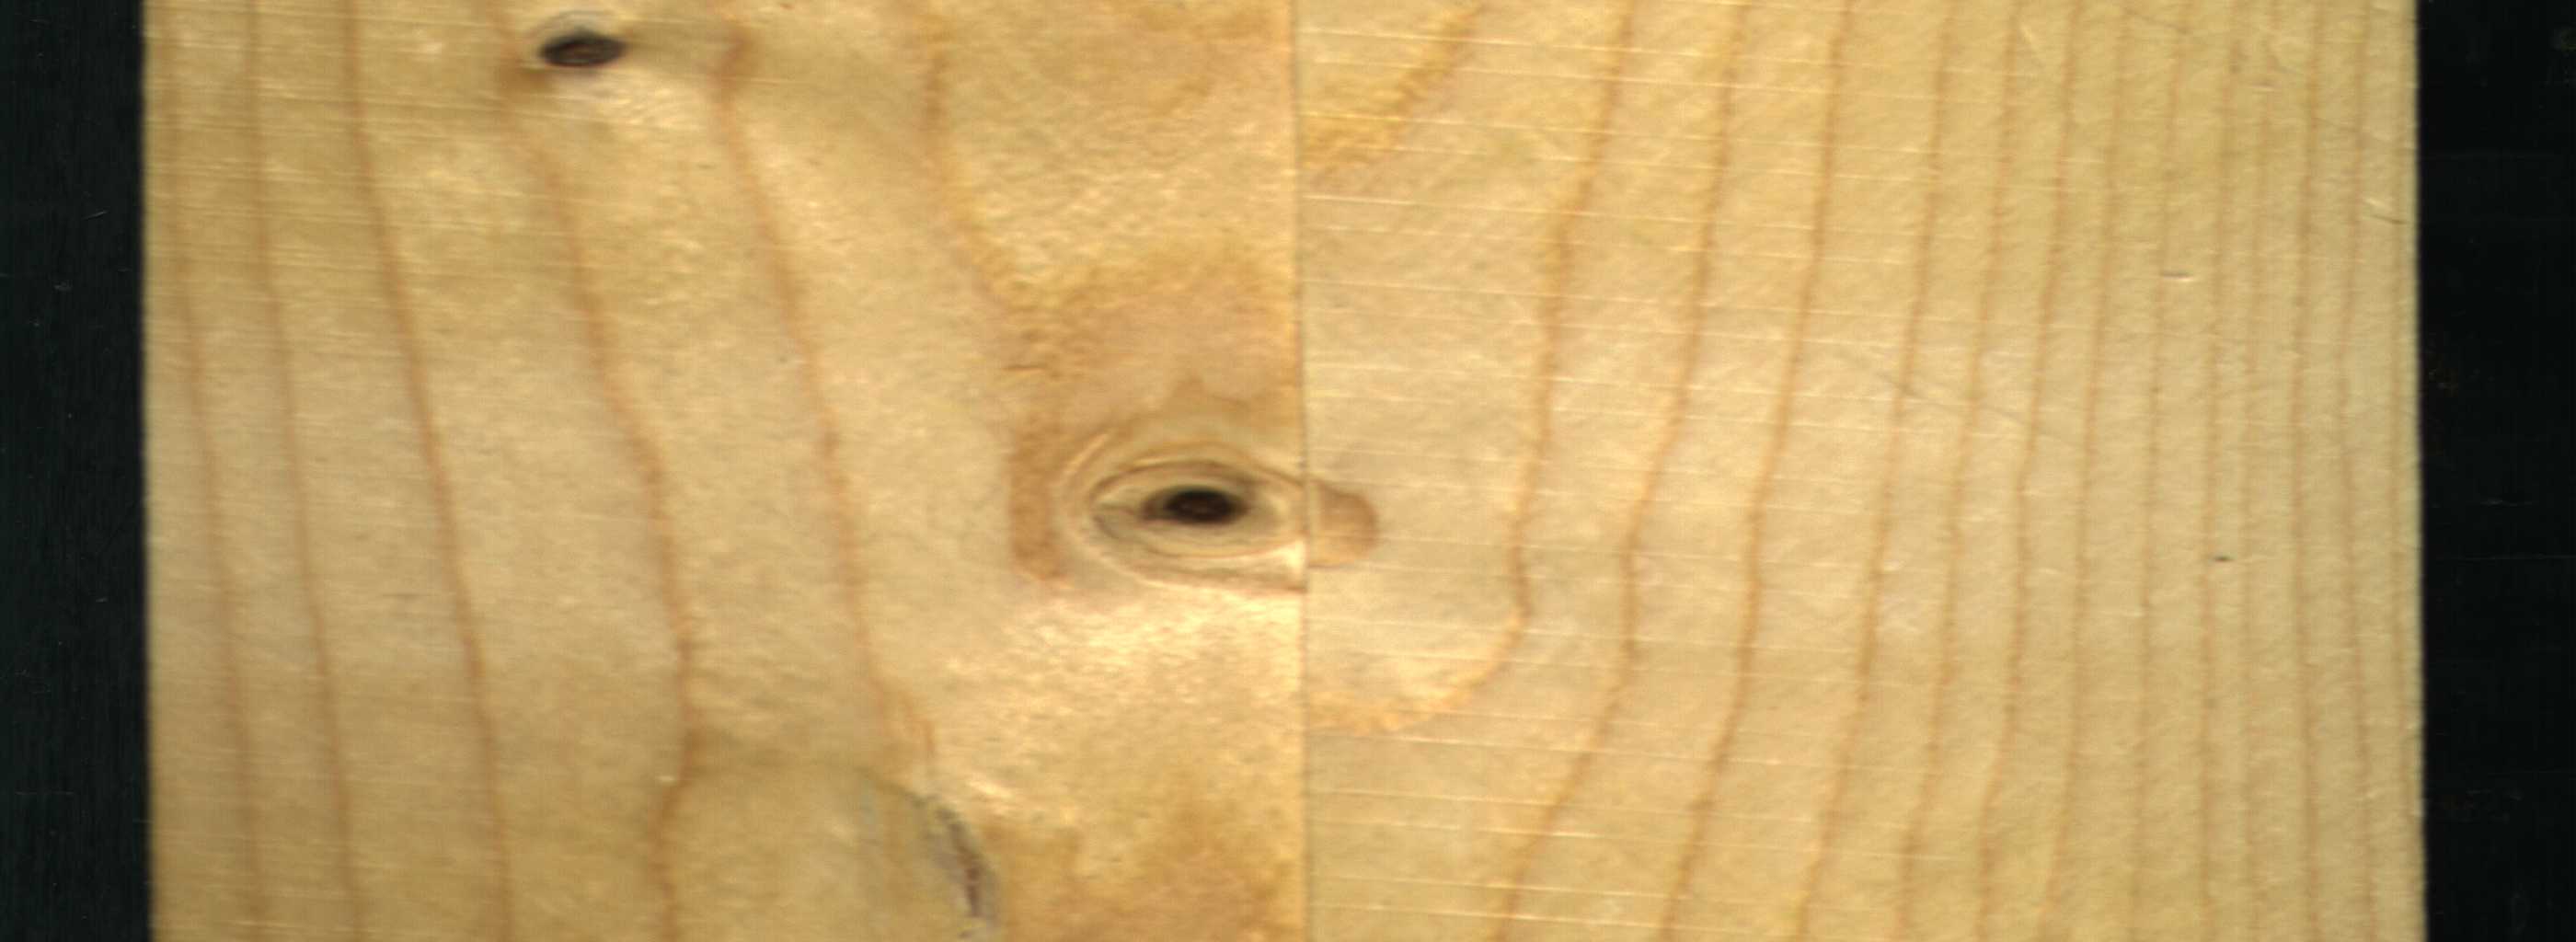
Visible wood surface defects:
Dead_Knot
Dead_Knot